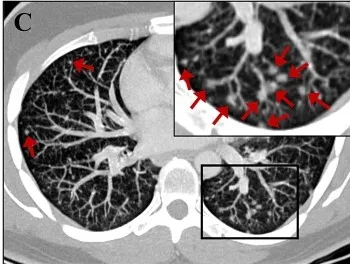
The patient's intrahepatic cholangiocarcinoma, which was classified as TNM: cT3, cN1, cM1, and stage IV tumor [according to AJCC/UICC staging criteria ]. (C) A representative axial CT scan layer shows multiple bilateral lung noduli, interpreted as pulmonary metastases (indicated by red arrows). A framed image section is displayed as magnified inset in the top left corner of (C). A likely single spleen metastasis and enlargement of retroperitoneal lymph nodes are not shown.
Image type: radiology (ct)